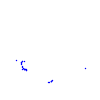
Particle: proton